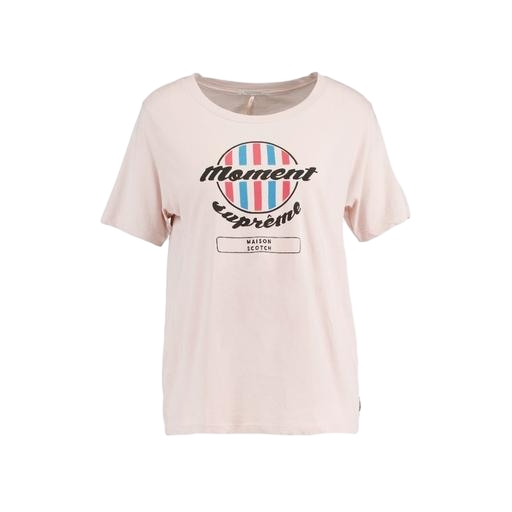
pink graphic t-shirt, pink graphic print tee, pink plus size open-back graphic t-shirt only macy, white background